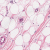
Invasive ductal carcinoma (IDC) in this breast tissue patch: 0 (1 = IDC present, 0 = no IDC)